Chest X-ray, PA view. Patient: 47 years old, sex F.
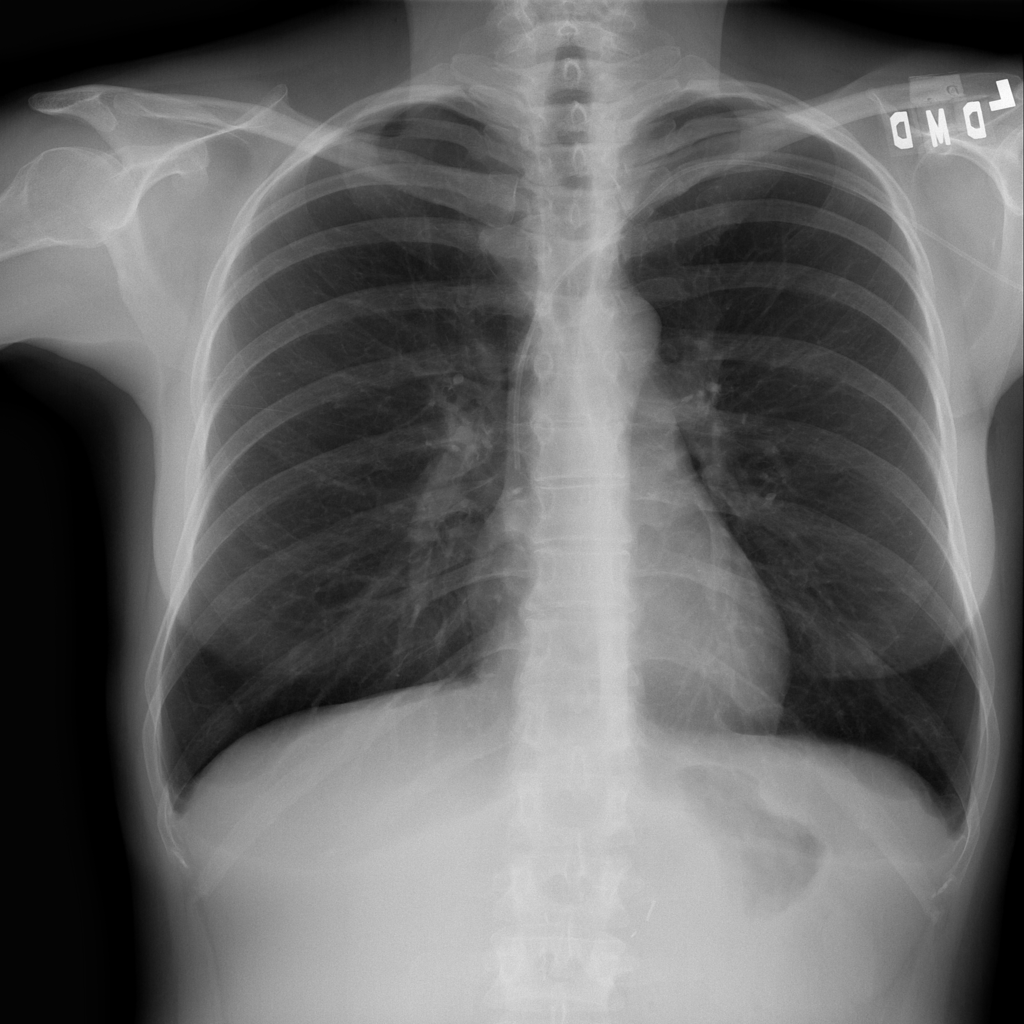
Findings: No Finding